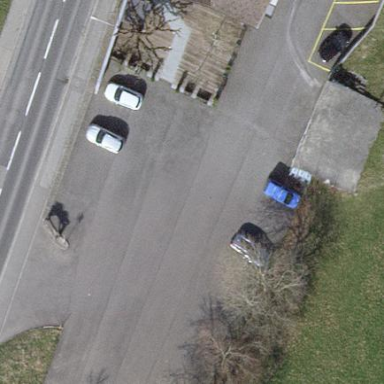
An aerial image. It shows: Parking area with surface.